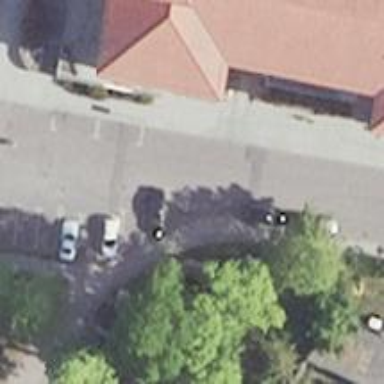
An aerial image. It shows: Residential road with asphalt surface. The right sidewalk is made of sett.